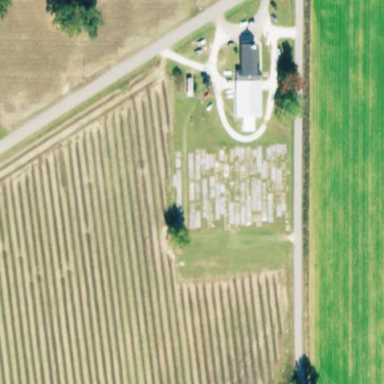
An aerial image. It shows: Graveyard area designated as cemetery.